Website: lowes
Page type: billing-address
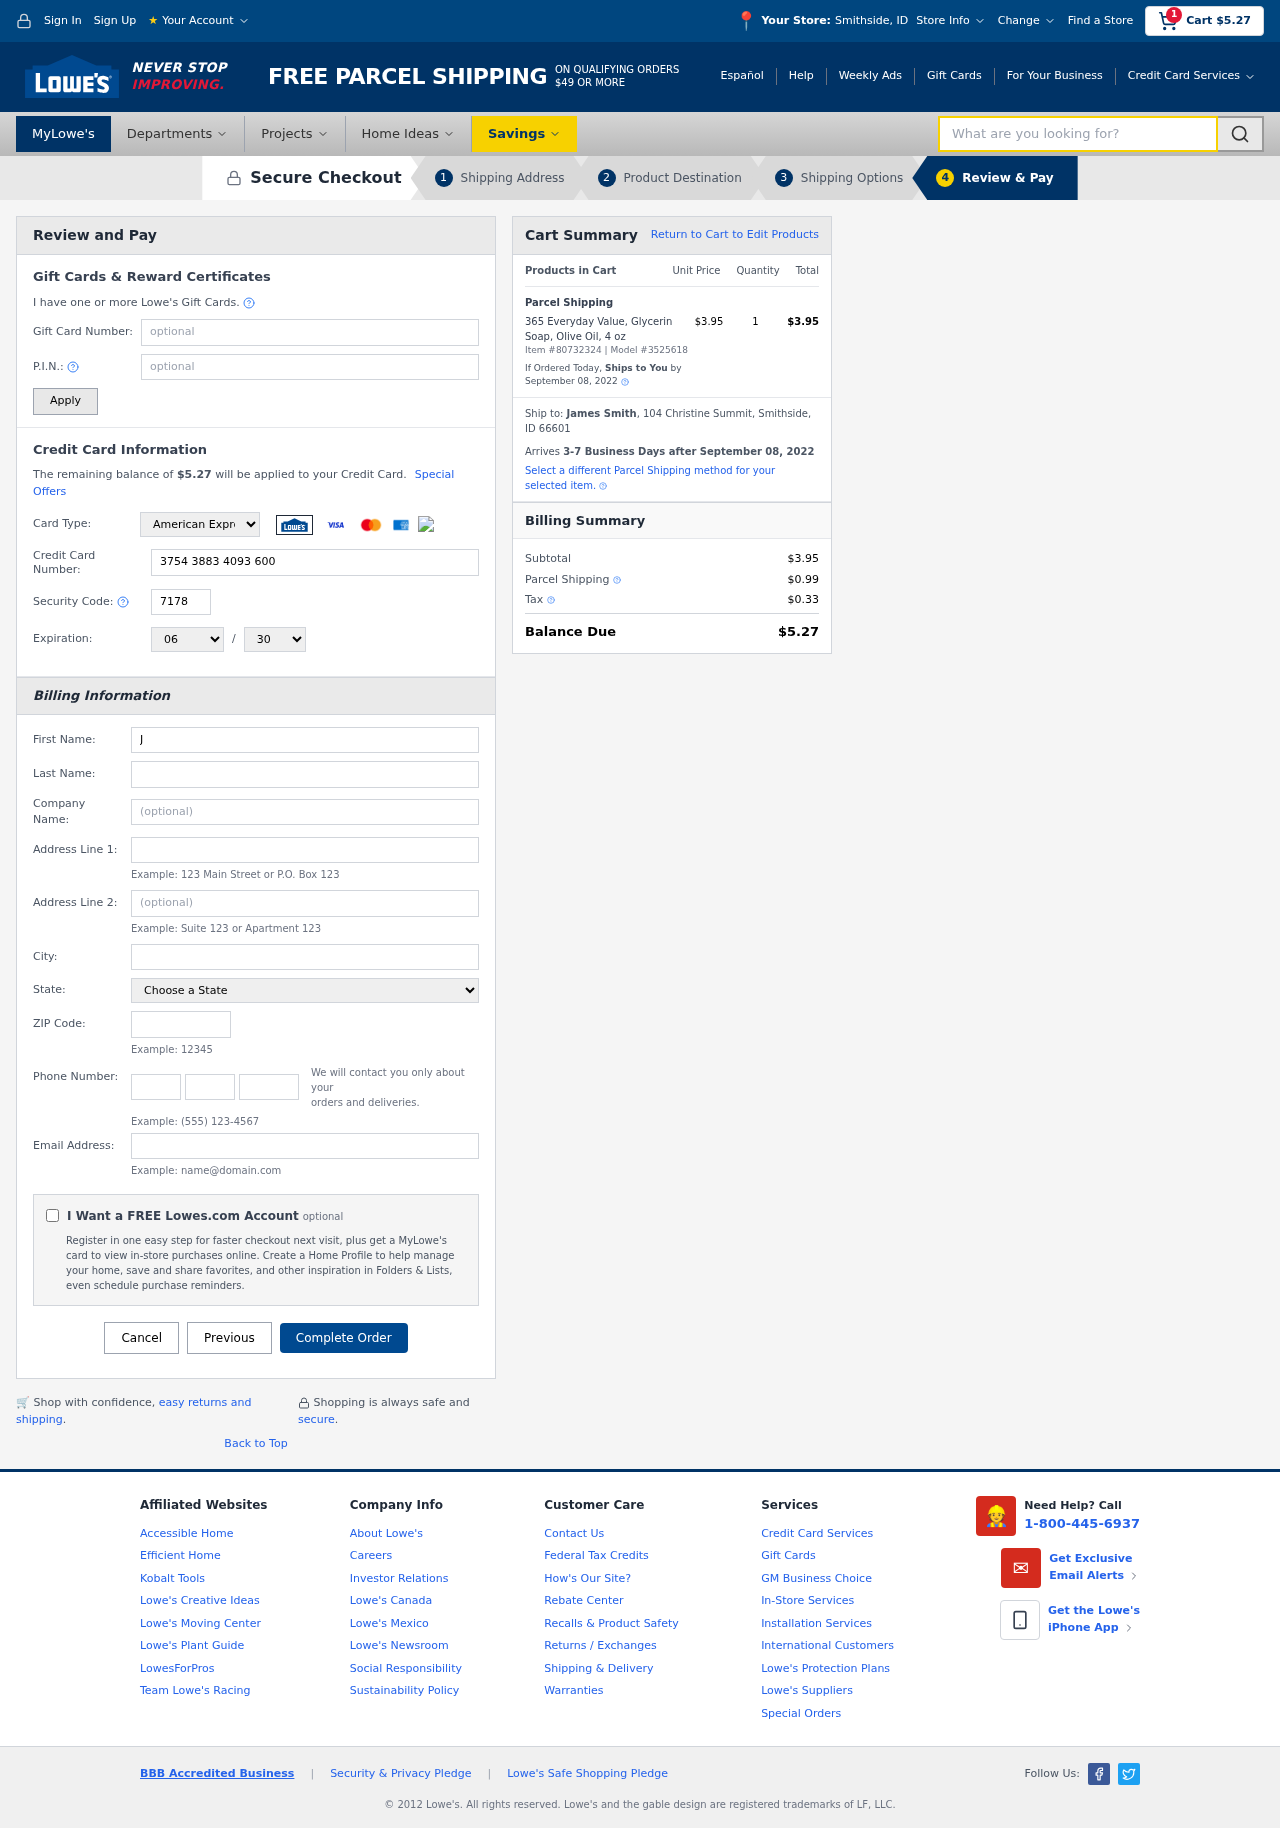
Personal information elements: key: PII_CARD_CVV
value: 7178
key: PII_CARD_EXPIRY_MONTH
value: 06
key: PII_CARD_EXPIRY_YEAR
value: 30
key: PII_CARD_NUMBER
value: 3754 3883 4093 600
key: PII_CARD_TYPE
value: American Express
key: PII_CITY
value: Smithside
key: PII_CITY_STATE
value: Smithside, ID
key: PII_COMPANY
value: Collins, Rich and Gardner
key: PII_EMAIL
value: james.smith@hotmail.com
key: PII_FIRSTNAME
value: James
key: PII_FULLNAME
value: James Smith
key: PII_LASTNAME
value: Smith
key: PII_PHONE_AREA
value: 987
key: PII_PHONE_PREFIX
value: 496
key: PII_PHONE_SUFFIX
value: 4797
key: PII_POSTCODE
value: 66601
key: PII_STATE
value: Idaho
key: PII_STREET
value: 104 Christine Summit
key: PII_STREET2
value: Apt. 219
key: PII_CITY_STATE_ZIP
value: Smithside, ID 66601
Product elements: key: PRODUCT1_NAME
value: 365 Everyday Value, Glycerin Soap, Olive Oil, 4 oz
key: PRODUCT1_PRICE
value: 3.95
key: PRODUCT1_QUANTITY
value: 1
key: PRODUCT_ITEM_NUMBER
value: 80732324
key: PRODUCT_MODEL_NUMBER
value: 3525618
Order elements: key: ORDER_SUBTOTAL
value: $5.27
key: ORDER_TOTAL
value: $5.27
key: ORDER_SHIPPING_DATE
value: September 08, 2022
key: ORDER_SUBTOTAL
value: $3.95
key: ORDER_DELIVERY_DATE
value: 3-7 Business Days after September 08, 2022
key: ORDER_SHIPPING_DATE2
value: September 08, 2022
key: ORDER_SUBTOTAL2
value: $3.95
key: ORDER_SHIPPING_COST
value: $0.99
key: ORDER_TAX
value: $0.33
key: ORDER_TOTAL2
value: $5.27
Search elements: key: HEADER_SEARCH
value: What are you looking for?